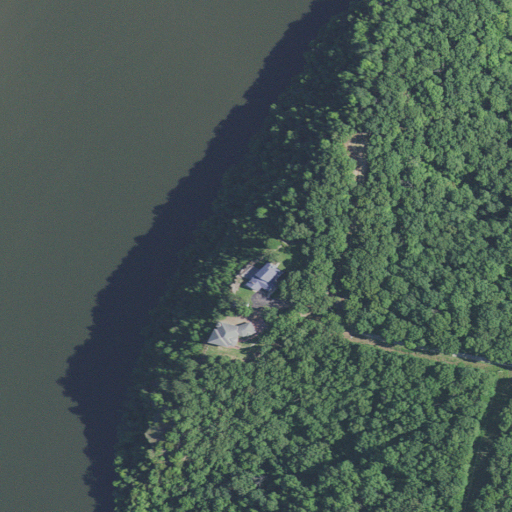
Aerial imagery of cliff(s) in Missouri named Horsethief Bluff containing open water, deciduous forest, open development, low intensity development, and mixed forest